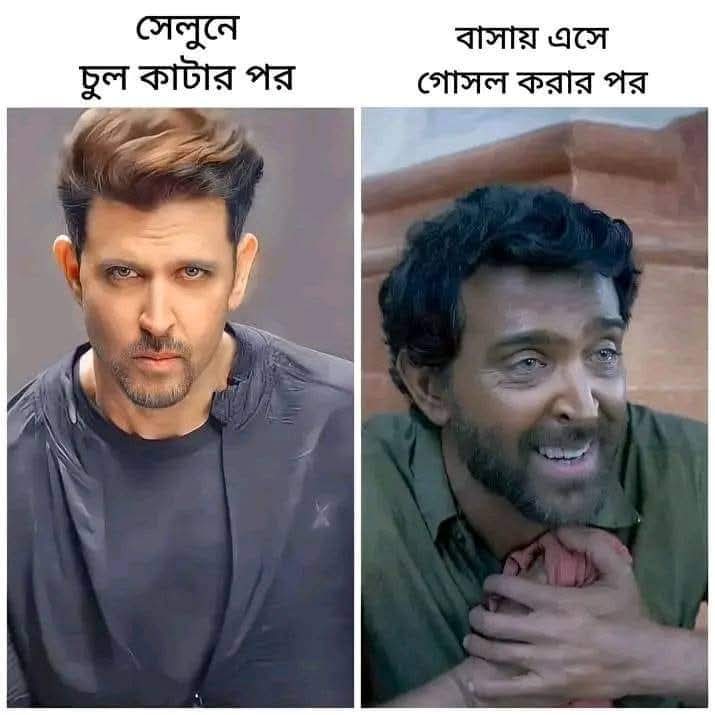
Text: সেলুনে চুল কাটার পর
বাসায় এসে গোসল করার পর
Label: Non Hate